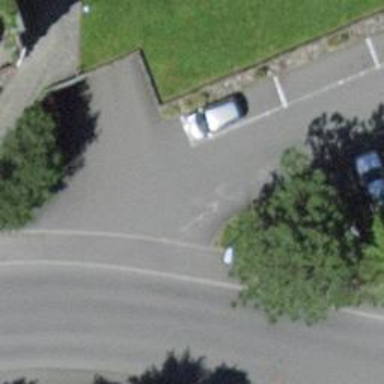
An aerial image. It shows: Living street.